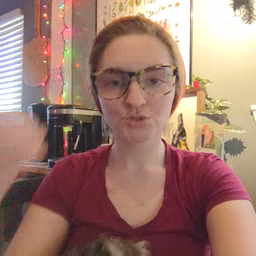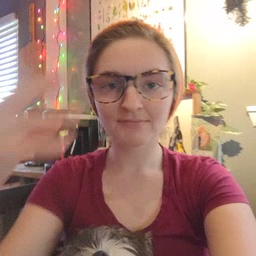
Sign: shower